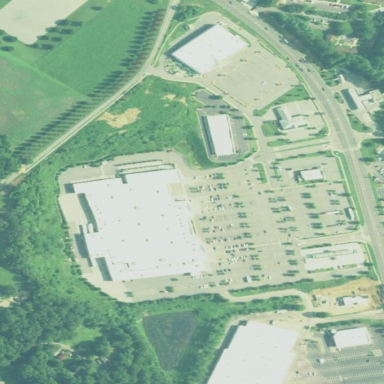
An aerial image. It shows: Retail area.